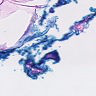
Metastatic tissue present: no